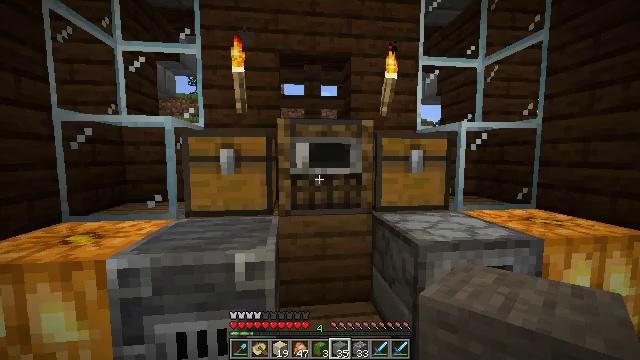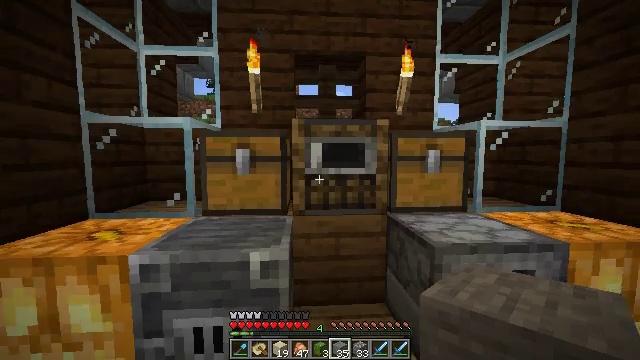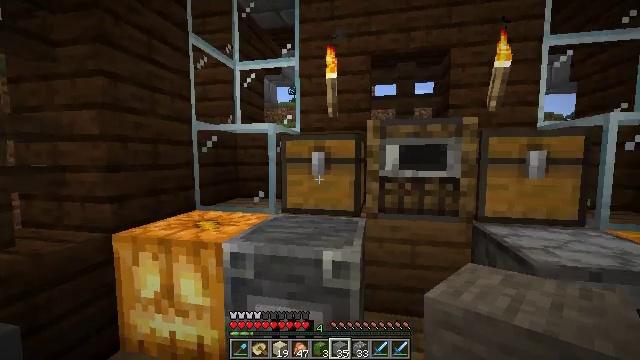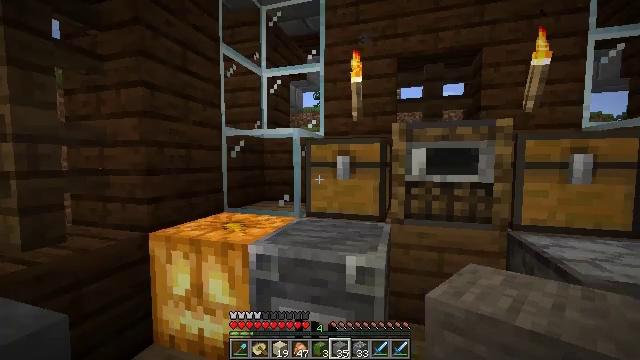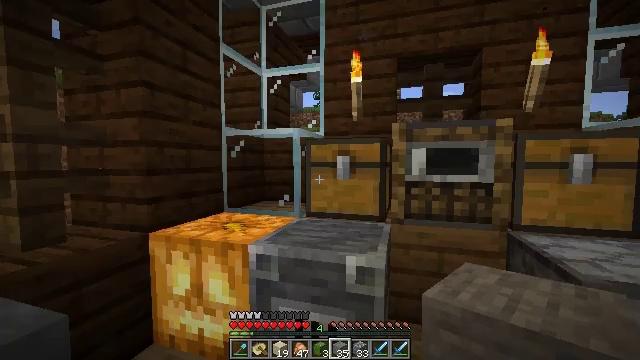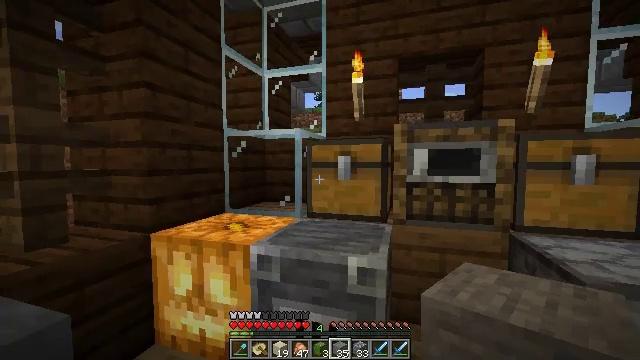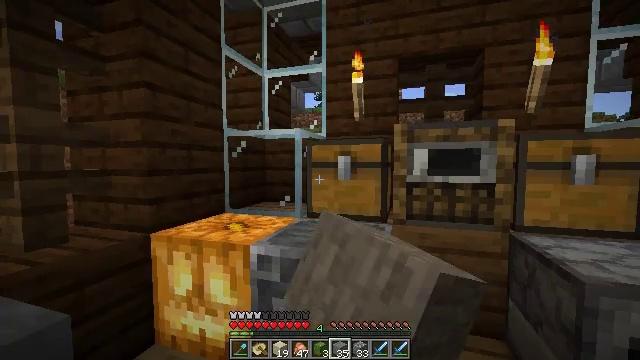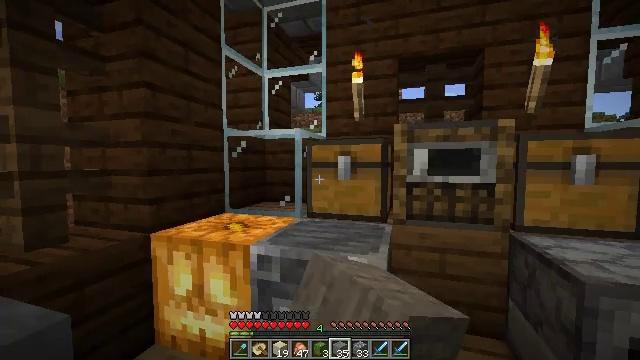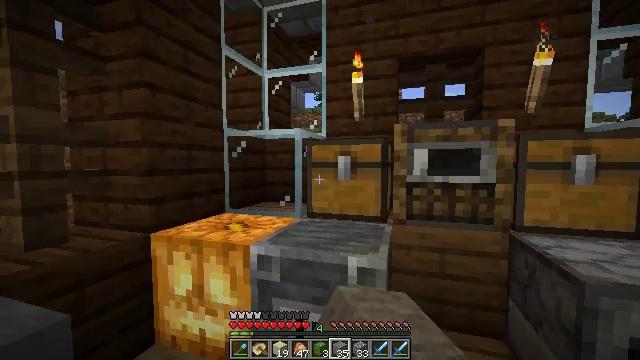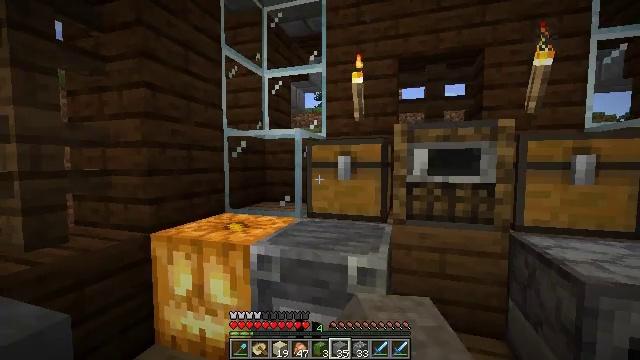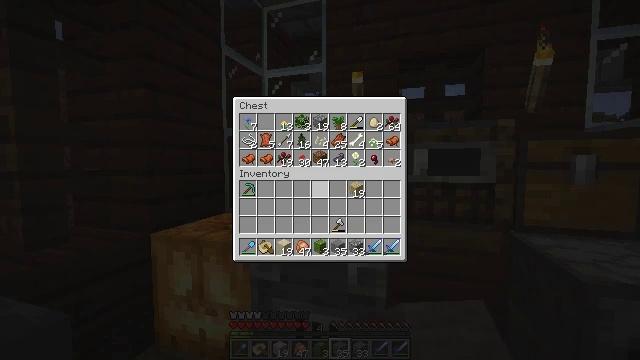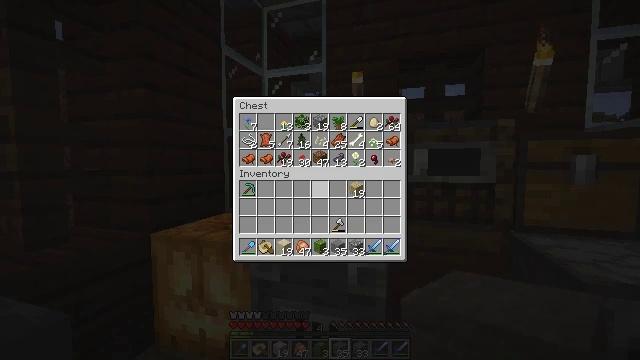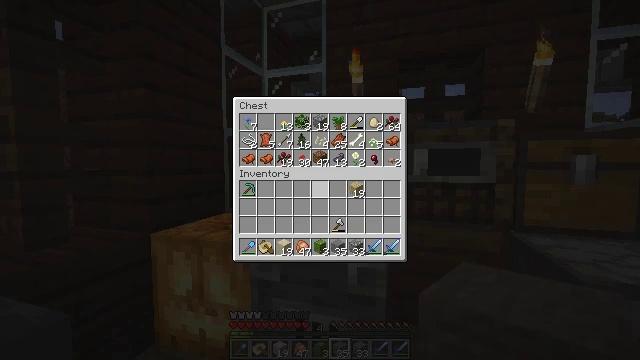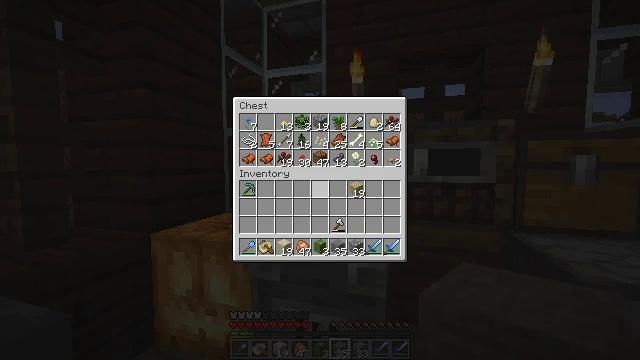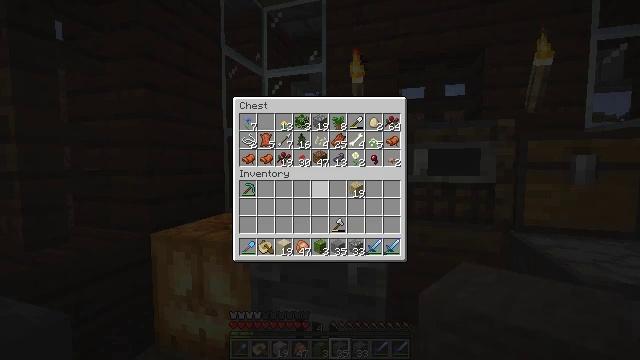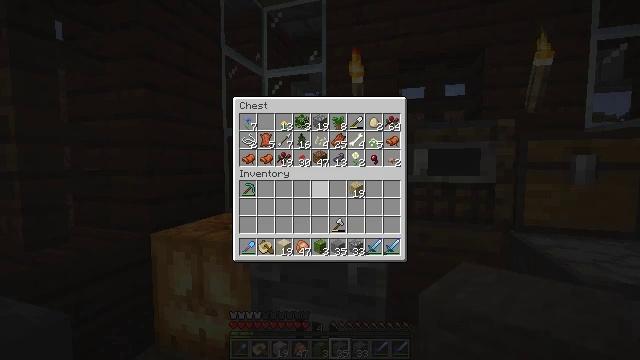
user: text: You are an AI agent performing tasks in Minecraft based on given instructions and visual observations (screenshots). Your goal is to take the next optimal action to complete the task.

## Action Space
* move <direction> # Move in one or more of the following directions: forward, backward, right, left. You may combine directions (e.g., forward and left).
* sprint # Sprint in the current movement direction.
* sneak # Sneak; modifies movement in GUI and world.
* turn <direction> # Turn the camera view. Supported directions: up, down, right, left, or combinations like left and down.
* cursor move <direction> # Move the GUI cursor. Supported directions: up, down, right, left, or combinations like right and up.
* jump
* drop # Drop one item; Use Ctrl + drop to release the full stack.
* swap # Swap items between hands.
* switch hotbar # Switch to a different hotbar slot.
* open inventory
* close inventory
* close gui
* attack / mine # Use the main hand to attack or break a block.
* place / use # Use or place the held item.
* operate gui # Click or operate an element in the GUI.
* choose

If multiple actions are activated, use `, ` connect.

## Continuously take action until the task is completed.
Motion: motion action
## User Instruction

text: Mine the sweet berry bush.
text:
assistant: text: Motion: turn left
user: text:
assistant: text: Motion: turn left
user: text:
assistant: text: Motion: turn left
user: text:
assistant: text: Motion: no_op
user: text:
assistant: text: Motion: use / place
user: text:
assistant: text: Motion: use / place
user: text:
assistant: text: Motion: use / place
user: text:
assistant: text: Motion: use / place
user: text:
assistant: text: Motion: no_op
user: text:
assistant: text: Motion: no_op
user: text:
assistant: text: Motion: no_op
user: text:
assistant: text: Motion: no_op
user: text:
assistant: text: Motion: no_op
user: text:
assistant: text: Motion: no_op
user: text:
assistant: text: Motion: no_op
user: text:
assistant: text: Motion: no_op
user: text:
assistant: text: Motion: no_op
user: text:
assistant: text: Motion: no_op
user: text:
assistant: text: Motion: no_op
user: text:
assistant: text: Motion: no_op
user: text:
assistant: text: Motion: no_op
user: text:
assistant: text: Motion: no_op
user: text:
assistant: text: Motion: no_op
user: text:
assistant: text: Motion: no_op
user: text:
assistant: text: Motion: turn left and down
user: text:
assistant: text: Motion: turn right and down
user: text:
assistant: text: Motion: turn down
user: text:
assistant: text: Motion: use / place
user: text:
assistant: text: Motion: use / place
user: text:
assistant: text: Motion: use / place